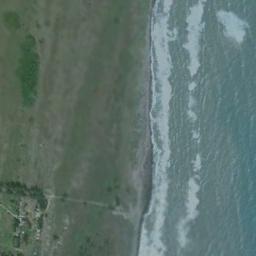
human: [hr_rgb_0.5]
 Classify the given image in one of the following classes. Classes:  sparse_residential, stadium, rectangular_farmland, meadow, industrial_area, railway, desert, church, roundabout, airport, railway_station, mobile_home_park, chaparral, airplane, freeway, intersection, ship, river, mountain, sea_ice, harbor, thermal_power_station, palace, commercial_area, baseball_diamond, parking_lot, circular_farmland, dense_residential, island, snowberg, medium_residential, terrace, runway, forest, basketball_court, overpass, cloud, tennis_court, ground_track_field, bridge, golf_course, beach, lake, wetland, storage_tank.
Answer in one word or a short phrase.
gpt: beach